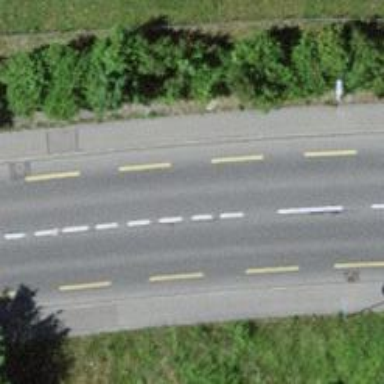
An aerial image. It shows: Secondary road with asphalt surface. There is separate cycle lane and sidewalks on both sides.